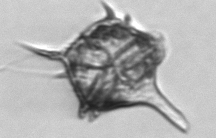
Label: Amylax